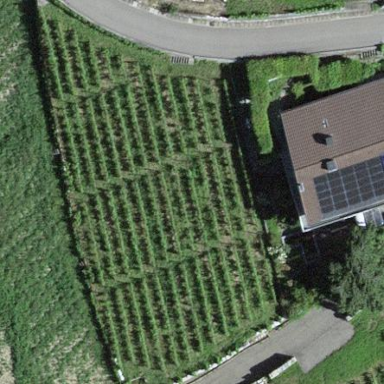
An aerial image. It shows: Vineyard.